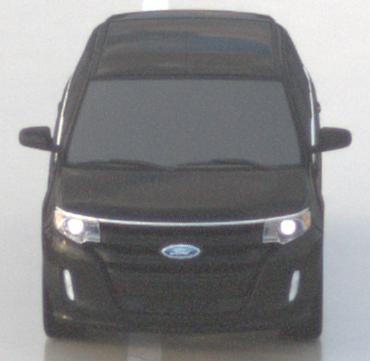
Make: Ford
Model: Edge
Detailed model: Gen. 1 Facelift
Model produced from: 2010
Model produced until: 2015
Doors: 5
Color: black
Road condition: wet road
Daytime: sunrise or sunset
Contrast: low contrast